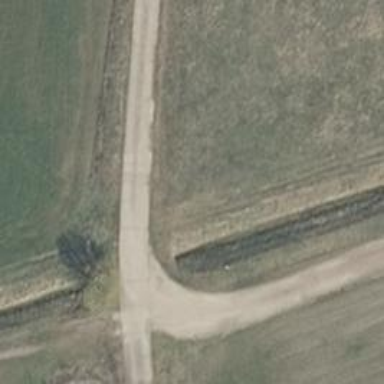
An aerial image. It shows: Paved track with grade 1 surface.